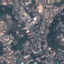
Land use / land cover class: Residential